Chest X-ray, PA view. Patient: 69 years old, sex M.
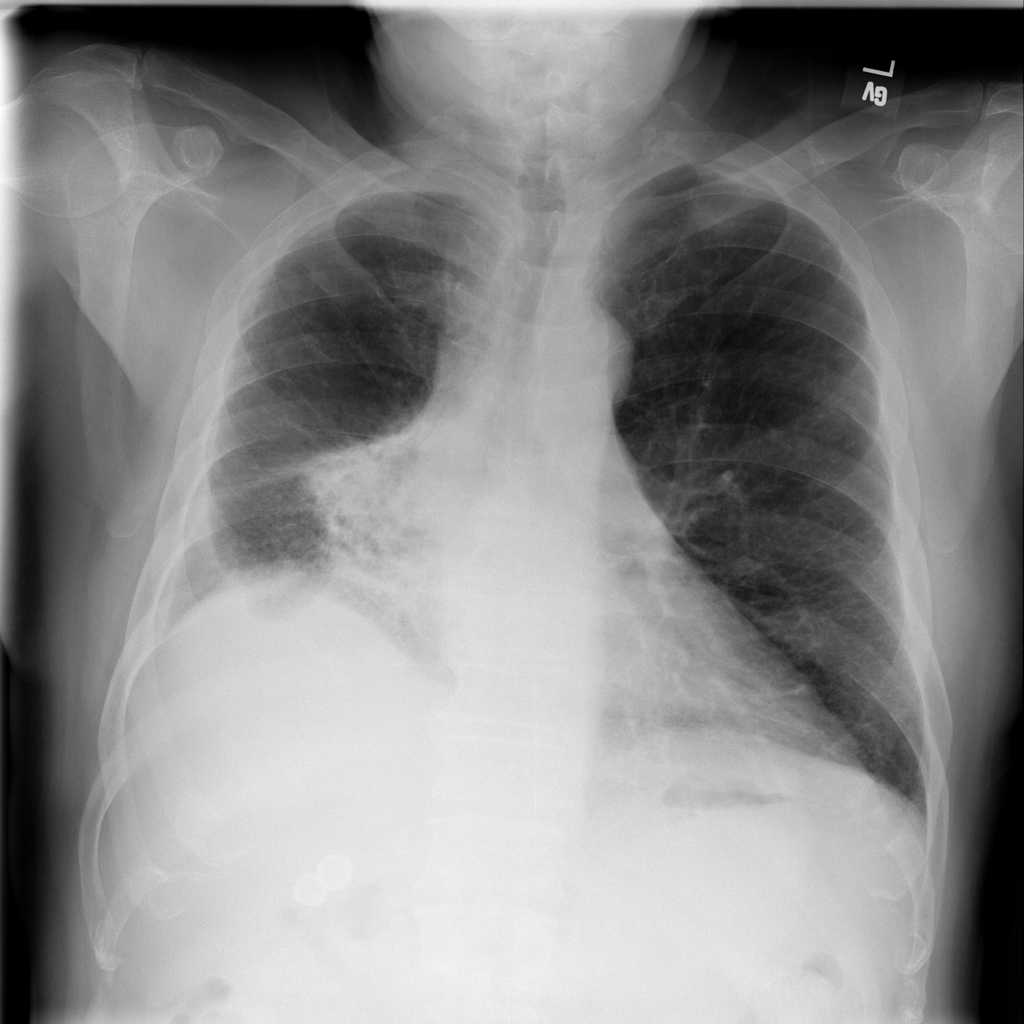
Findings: Pleural_Thickening